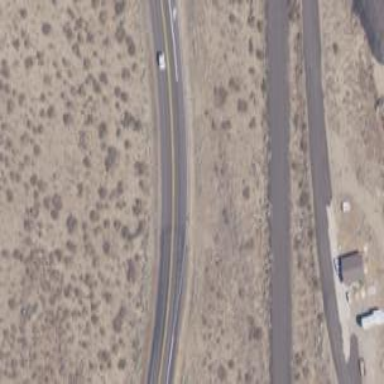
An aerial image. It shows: Primary highway.